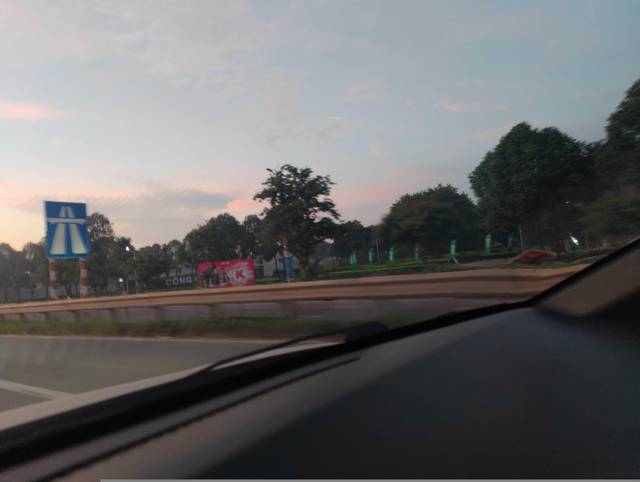
Region: Vietnam
Coordinates: 20.965, 105.854